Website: home-depot
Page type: added-to-cart
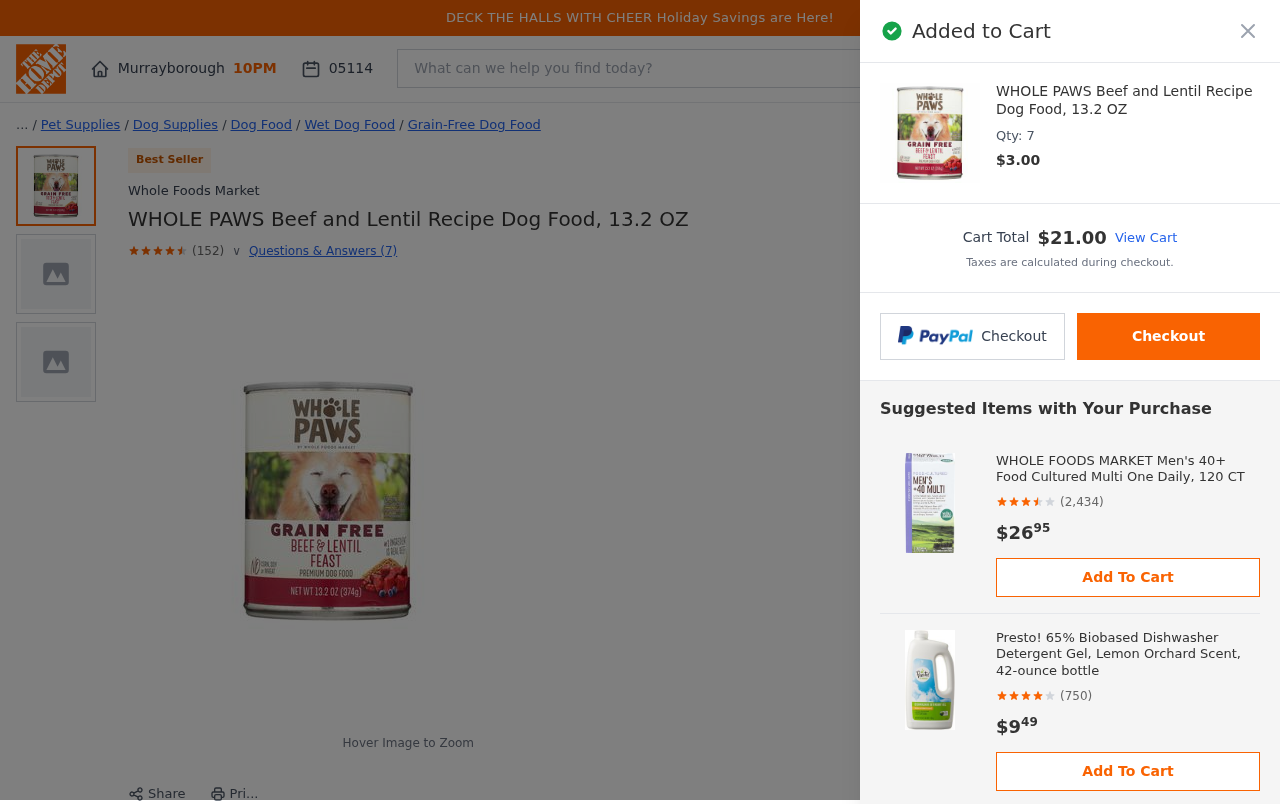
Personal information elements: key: PII_CITY
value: Murrayborough
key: PII_POSTCODE
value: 05114
Product elements: key: PRODUCT1_BRAND
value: Whole Foods Market
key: PRODUCT1_BREADCRUMB
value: Pet Supplies
Dog Supplies
Dog Food
Wet Dog Food
Grain-Free Dog Food
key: PRODUCT1_NAME
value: WHOLE PAWS Beef and Lentil Recipe Dog Food, 13.2 OZ
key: PRODUCT1_NUM_RATINGS
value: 152
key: PRODUCT1_PRICE
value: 3
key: PRODUCT1_QUANTITY
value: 7
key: PRODUCT1_RATING
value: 4.5
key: PRODUCT2_NAME
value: WHOLE FOODS MARKET Men's 40+ Food Cultured Multi One Daily, 120 CT
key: PRODUCT2_NUM_RATINGS
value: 2434
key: PRODUCT2_PRICE
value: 26.95
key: PRODUCT2_RATING
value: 3.6
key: PRODUCT3_NAME
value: Presto! 65% Biobased Dishwasher Detergent Gel, Lemon Orchard Scent, 42-ounce bottle
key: PRODUCT3_NUM_RATINGS
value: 750
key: PRODUCT3_PRICE
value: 9.49
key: PRODUCT3_RATING
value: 4
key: PRODUCT4_NAME
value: Eono. Essentials Expandable Pet Carrier
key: PRODUCT4_PRICE
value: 37
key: PRODUCT5_NAME
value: Essential Classic Solid Color Dog Harness, Chest Girth 51cm-66cm, Pink, Medium, Adjustable Harnesses
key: PRODUCT5_NUM_RATINGS
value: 496
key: PRODUCT5_PRICE
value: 19.79
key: PRODUCT5_RATING
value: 4.3
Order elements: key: ORDER_TOTAL
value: $21.00
Search elements: key: HEADER_SEARCH
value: What can we help you find today?